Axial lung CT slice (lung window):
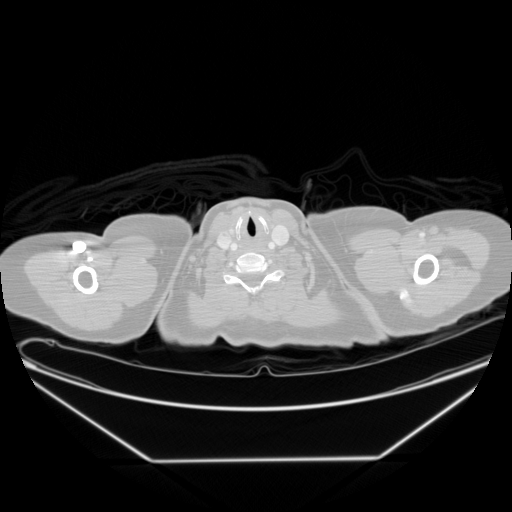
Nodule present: no